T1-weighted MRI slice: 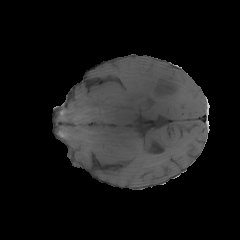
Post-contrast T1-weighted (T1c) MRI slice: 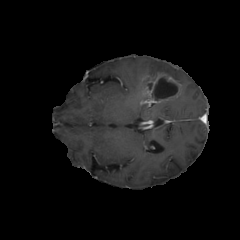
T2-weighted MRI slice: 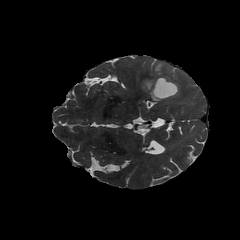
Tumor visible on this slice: yes